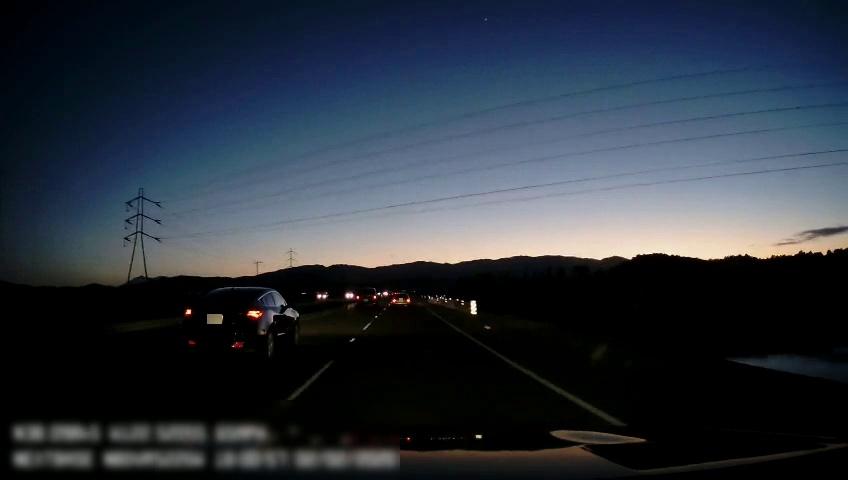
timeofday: Dusk/Dawn/Twilight
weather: Sunny
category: Drivable Space
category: Vehicles | Car
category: Vehicles | Car
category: Vehicles | Car
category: Vehicles | SUV
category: Vehicles | Car
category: Lanes | Current Lane
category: Lanes | Alternate Lane